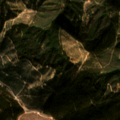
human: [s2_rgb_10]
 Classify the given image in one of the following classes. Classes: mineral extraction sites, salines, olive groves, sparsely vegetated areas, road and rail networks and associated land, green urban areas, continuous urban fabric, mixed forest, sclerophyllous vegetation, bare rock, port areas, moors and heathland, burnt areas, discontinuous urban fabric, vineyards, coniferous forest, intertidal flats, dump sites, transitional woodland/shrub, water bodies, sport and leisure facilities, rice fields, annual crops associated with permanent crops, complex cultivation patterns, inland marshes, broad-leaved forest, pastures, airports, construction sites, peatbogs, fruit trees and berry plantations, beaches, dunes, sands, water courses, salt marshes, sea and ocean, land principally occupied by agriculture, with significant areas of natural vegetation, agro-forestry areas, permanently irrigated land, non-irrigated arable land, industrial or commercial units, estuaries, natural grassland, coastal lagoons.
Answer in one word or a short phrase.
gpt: broad-leaved forest, transitional woodland/shrub